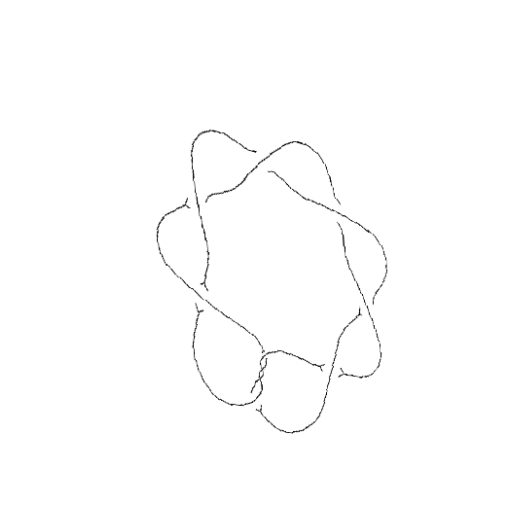
Crossing number: 10